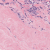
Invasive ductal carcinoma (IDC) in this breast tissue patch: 1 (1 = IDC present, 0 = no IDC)